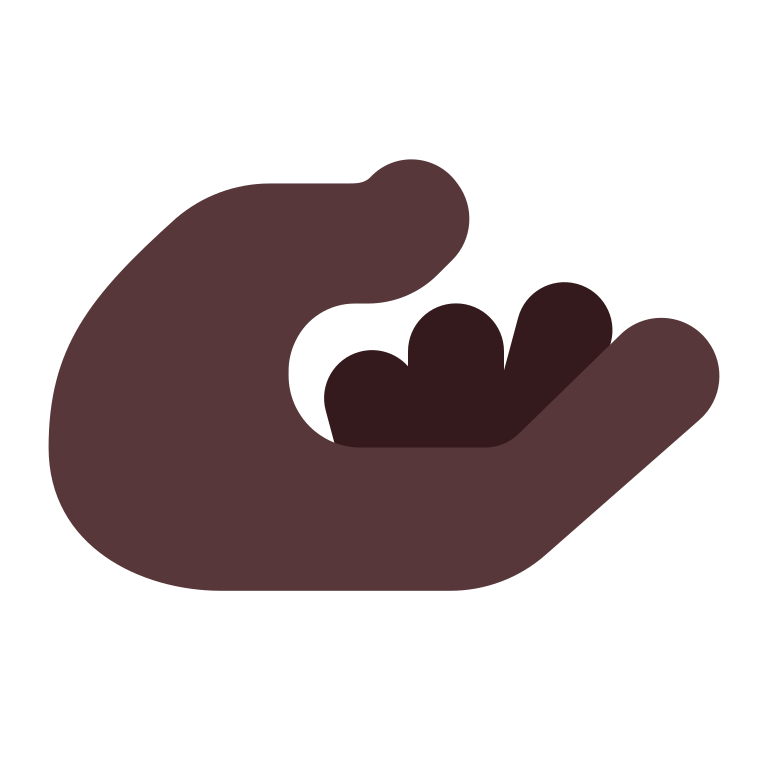
palm up hand flat dark